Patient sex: M
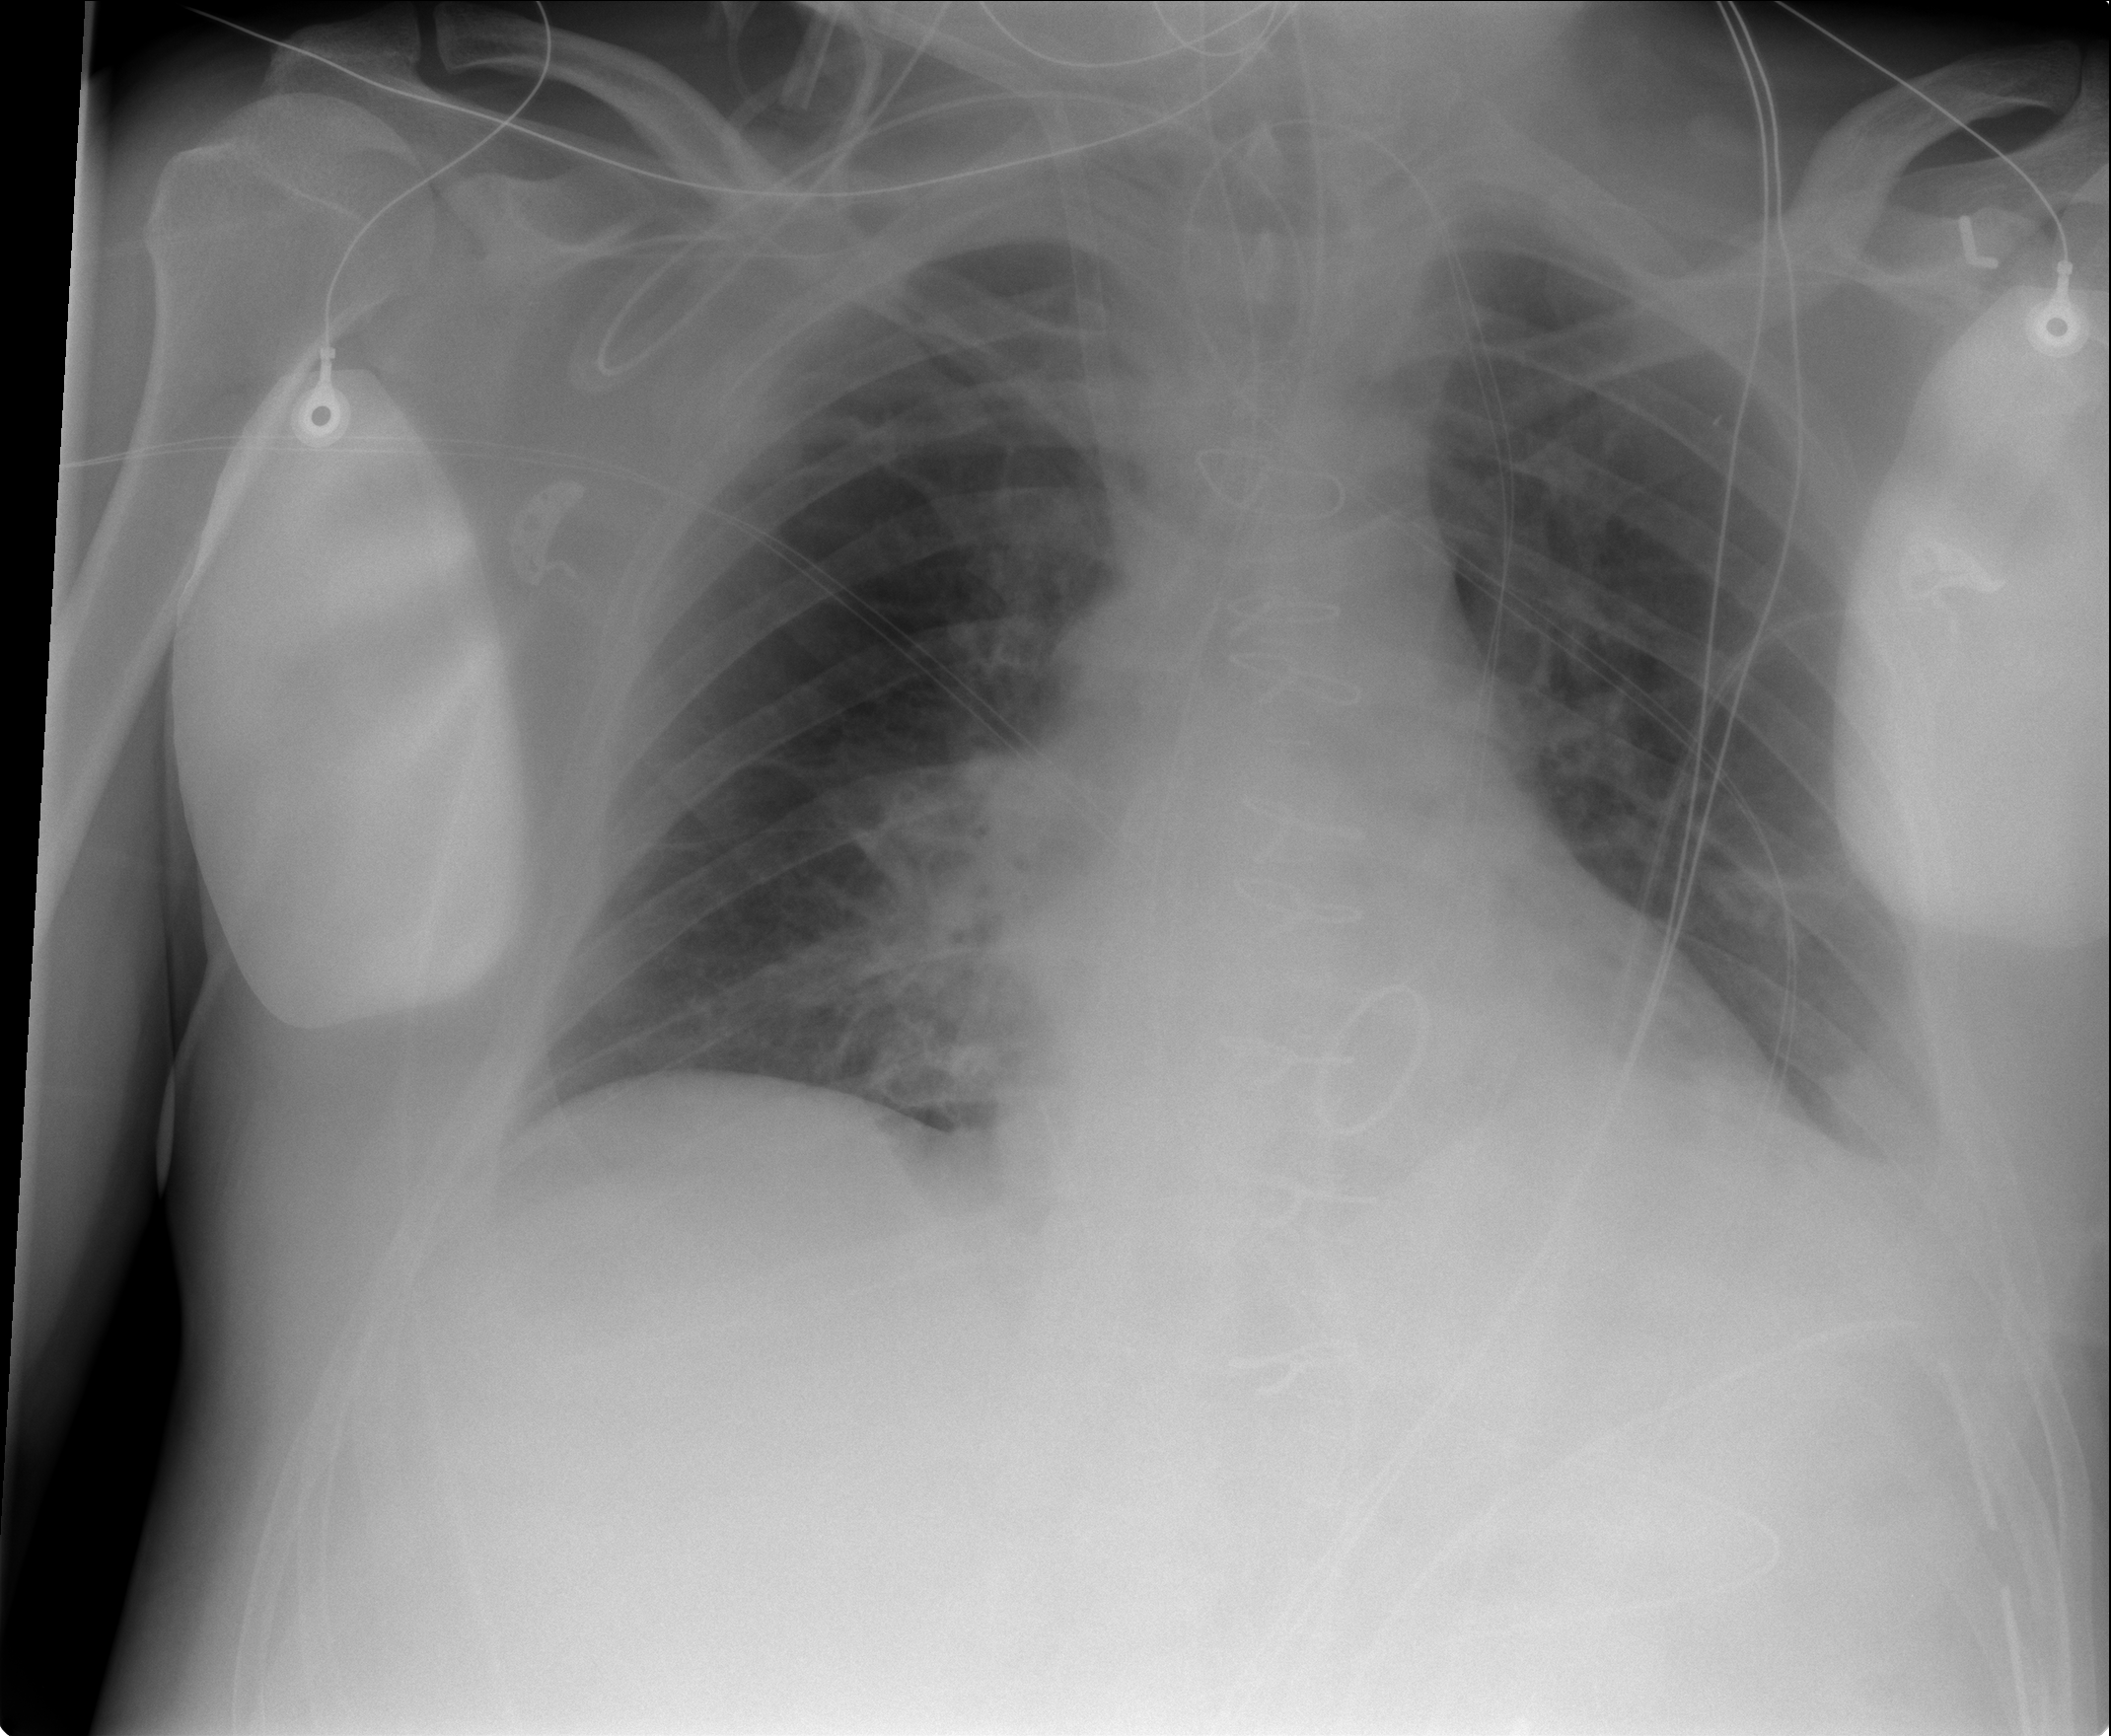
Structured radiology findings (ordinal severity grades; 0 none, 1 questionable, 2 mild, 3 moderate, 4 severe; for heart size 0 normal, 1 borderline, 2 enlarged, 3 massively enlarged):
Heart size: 0
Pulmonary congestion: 2
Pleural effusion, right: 0
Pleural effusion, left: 0
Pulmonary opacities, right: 0
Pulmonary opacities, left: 0
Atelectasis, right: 0
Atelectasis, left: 2